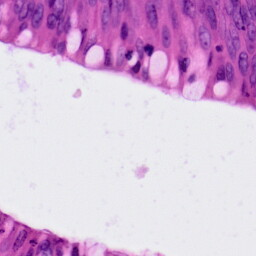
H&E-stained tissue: Colon